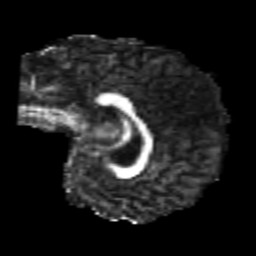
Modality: FA
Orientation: sagittal
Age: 24
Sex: male
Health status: healthy
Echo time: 0.074 s